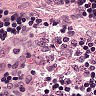
Metastatic tissue present: no